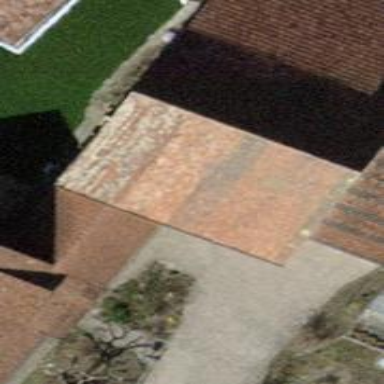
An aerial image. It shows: Farm auxiliary building with gabled roof.